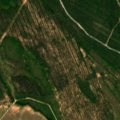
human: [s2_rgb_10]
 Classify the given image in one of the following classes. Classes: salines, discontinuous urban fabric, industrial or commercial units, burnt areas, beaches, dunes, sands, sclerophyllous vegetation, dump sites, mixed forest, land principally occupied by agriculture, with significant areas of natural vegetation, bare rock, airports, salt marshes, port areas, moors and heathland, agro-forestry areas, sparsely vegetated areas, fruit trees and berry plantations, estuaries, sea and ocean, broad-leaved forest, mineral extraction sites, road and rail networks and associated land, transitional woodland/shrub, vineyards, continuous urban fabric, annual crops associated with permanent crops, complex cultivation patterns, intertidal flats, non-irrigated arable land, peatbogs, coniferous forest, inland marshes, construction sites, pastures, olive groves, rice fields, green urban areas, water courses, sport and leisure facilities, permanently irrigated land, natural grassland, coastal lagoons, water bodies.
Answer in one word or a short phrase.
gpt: coniferous forest, mixed forest, transitional woodland/shrub